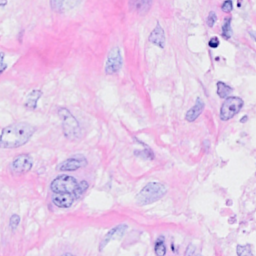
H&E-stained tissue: Breast